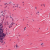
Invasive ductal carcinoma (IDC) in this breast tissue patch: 0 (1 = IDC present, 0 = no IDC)